Aerial crown-view tile of a tropical tree (Barro Colorado Island, Panama), acquired 20250818:
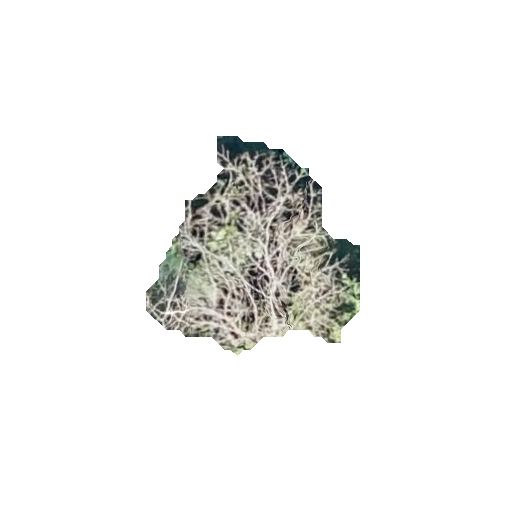
Species: Tachigali panamensis
GBIF accepted scientific name: Tachigali panamensis
Crown area: 42.822 m²